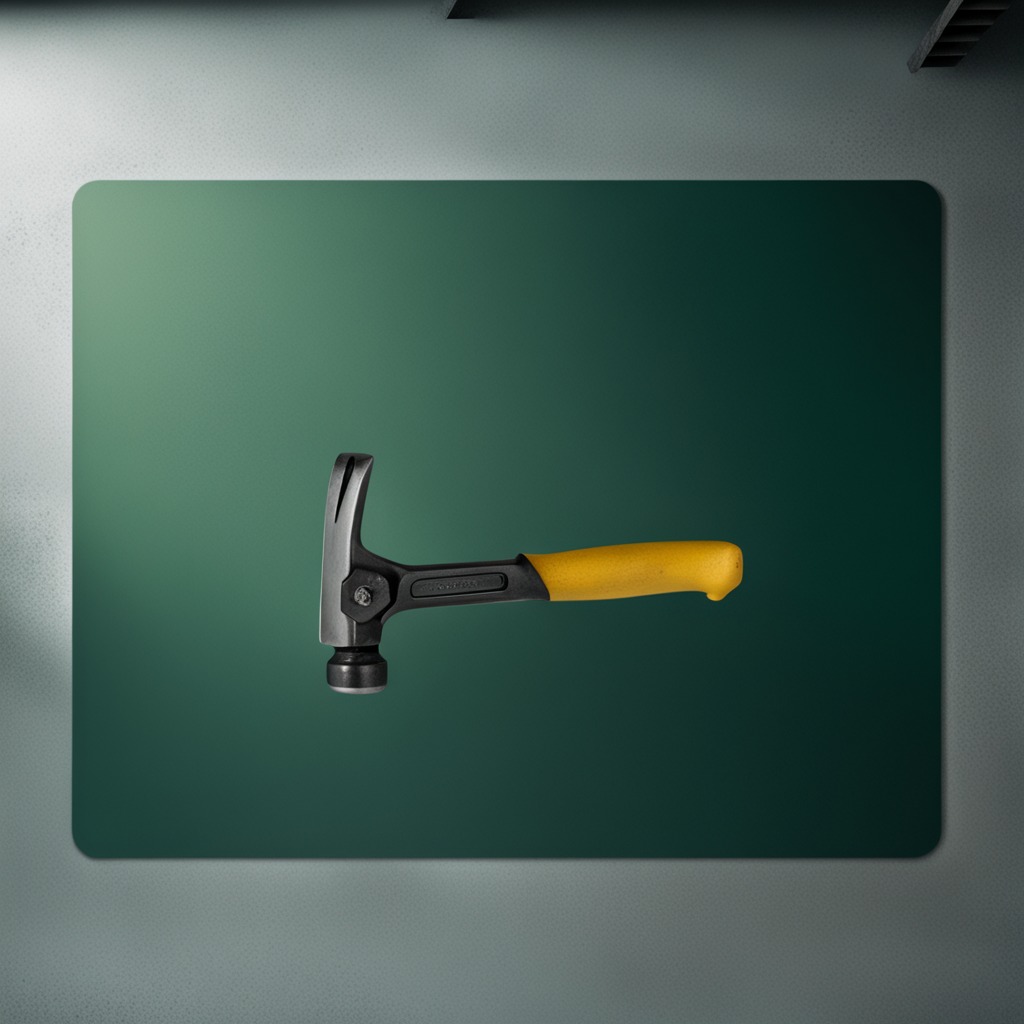
A hammer lying on a clean granite tabletop covered with a green rubber mat inside a workshop under bright overhead lighting crisp shadows high clarity worn but beneath the mat